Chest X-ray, PA view. Patient: 57 years old, sex M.
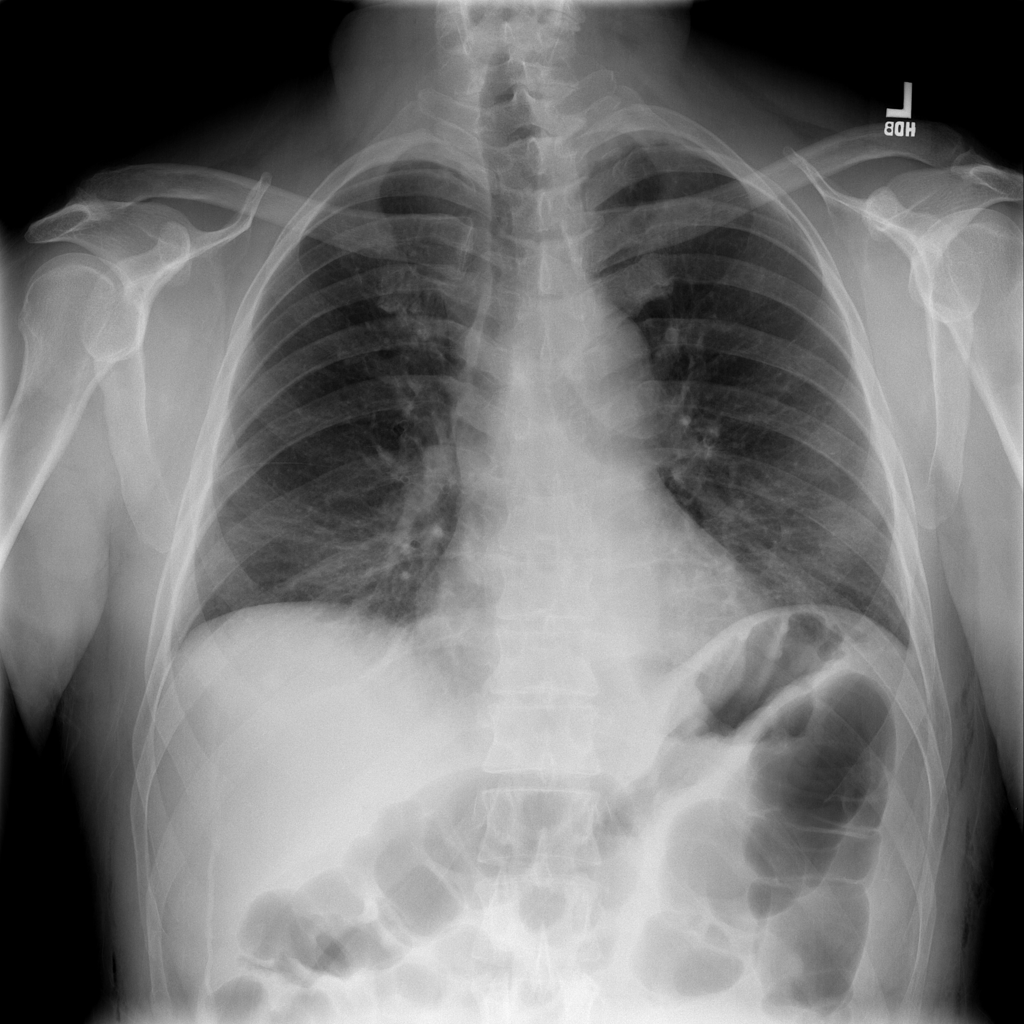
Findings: No Finding